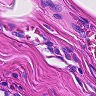
Metastatic tissue present: no